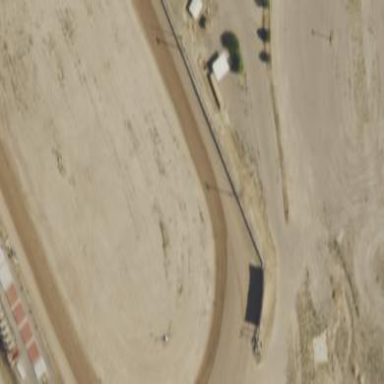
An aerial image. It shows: Dirt raceway.